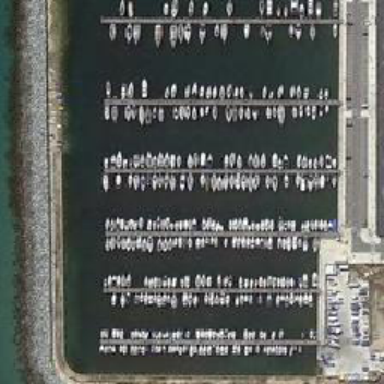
There are many yachts and boats on the shore .